Question: That's the way it's called in Windows, sorry if I use different term. I want to make a window that looks like that:

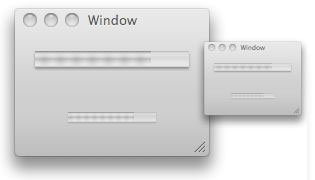
Answer: In code:
Modify the window's style mask with 'setStyleMask:' including 'NSTexturedBackgroundWindowMask' in there (look for "Window Style Mask" constants in the docs for other constant that can go in the style mask). If you are creating a new window, use 'initWithContentRect:styleMask:backing:defer:' similarly.
In Interface Builder:
Select the window you want, go to the fourth tab from the left in the inspector and check the "Textured" checkbox.